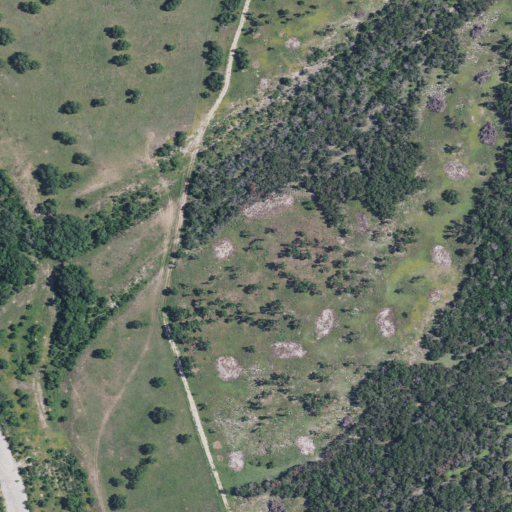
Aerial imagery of valley in Texas named Cave Hollow containing shrub, evergreen forest, and grassland